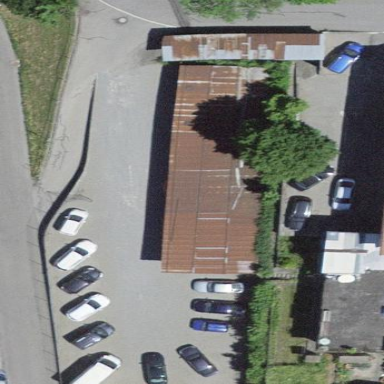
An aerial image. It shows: Commercial building.